Question: I am trying to set the initial text for what the twitter message should say in my app using a NSString from my appDelegate. Check out the code here:
'''
NSString *tweet;
tweet=[MyWebFunction tweet:appDelegate.stadium_id];
if([deviceType hasPrefix:@"5."]){
// Create the view controller
TWTweetComposeViewController *twitter = [[TWTweetComposeViewController alloc] init];
[twitter setInitialText:@"@%",tweet];
'''
The problem is, is there is an error at the twitter setInitialText that there are Too many arguments to method call, expected 1, have 2. ?!?!?
Any help is greatly appreciated. :)

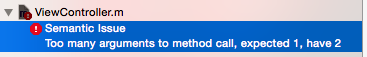
Answer: The 'TWTweetComposeViewController' method 'setInitialText' only takes one argument, being of type 'NSString*'. You cannot simply format any and all 'NSString' variables passed to a method as you can with the 'NSString' method 'stringWithFormat' (which is, I imagine, where you've seen the syntax '[NSString stringWithFormat:@"%@", myString]').
In your case, you either need to simply call:
'''
[twitter setInitialText:tweet];
'''
or call:
'''
[twitter setInitialText:[NSString stringWithFormat:@"%@", tweet]]
'''
I feel it necessary to add, to further your understanding, that a method only takes a variable number of arguments (such as 'stringWithFormat') when its declaration ends with '...'
For example, looking in the docs for 'NSString' reveals that 'stringWithFormat' is declared as such:
'''
+(id) stringWithFormat:(NSString *)format, ...;
'''
Similarly, 'arrayWithObjects' in 'NSArray' is declared as such:
'''
+(id) arrayWithObjects:(id)firstObj, ...;
'''
which one would use like:
'''
NSString* myString1 = @"foo";
NSString* myString2 = @"bar";
NSNumber* myNumber = [NSNumber numberWithInt:42];
NSArray* myArray = [NSArray arrayWithObjects:myString1, myString2, myNumber, nil];
'''